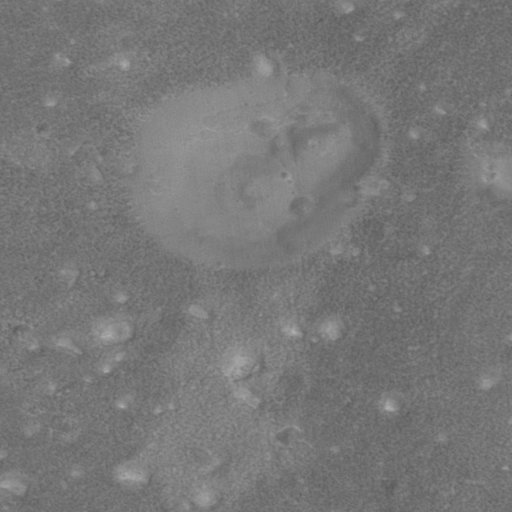
Objects detected: cone, cone